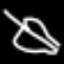
Label: leaf